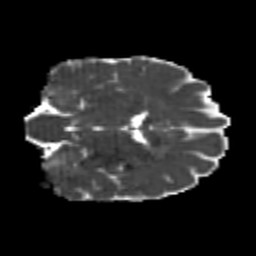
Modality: MD
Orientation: coronal
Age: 25
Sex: male
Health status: healthy
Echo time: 0.074 s